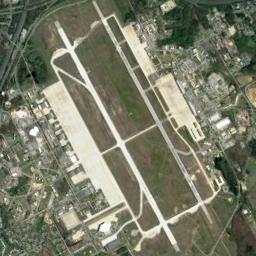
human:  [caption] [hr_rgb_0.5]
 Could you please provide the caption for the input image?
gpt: An airport with some parallel runways and open areas on the lawn and some buildings arranged neatly beside .

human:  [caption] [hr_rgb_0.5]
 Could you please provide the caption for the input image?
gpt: A complex airport with many runways and buildings is surrounded by a residential area .

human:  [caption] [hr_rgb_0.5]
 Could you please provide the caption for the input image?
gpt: There is almost no vegetation near the airport, And there are many blue houses .

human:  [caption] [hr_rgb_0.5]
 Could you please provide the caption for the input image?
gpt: An airport is surrounded by many buildings and fields .

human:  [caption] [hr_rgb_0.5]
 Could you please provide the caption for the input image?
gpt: The runway of the airport is surrounded by buildings .